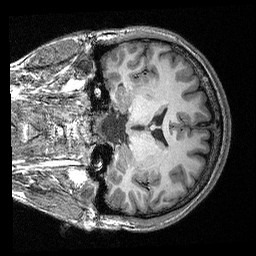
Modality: T1w
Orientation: coronal
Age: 23
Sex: female
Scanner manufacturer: siemens
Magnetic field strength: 3 T
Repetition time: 2.53 s
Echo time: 0.00309 s